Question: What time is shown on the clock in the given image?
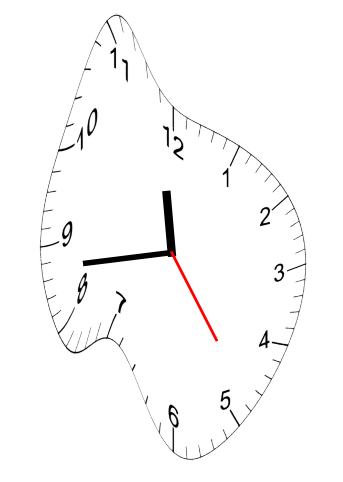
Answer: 11:43:24